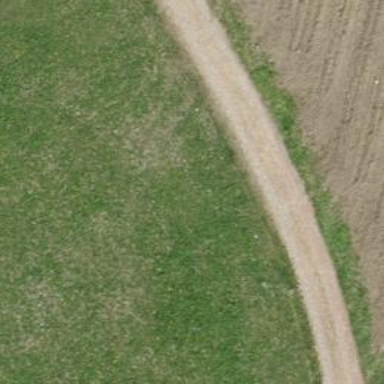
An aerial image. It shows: Track with grade 3 surface.